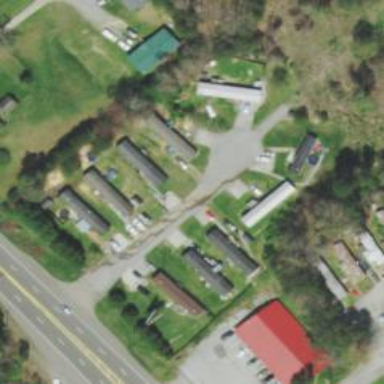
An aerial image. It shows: Residential area designated as trailer park.